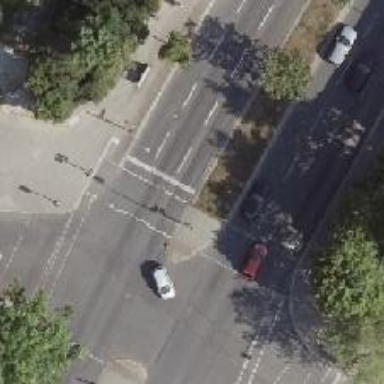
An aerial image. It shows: Road with traffic signals.